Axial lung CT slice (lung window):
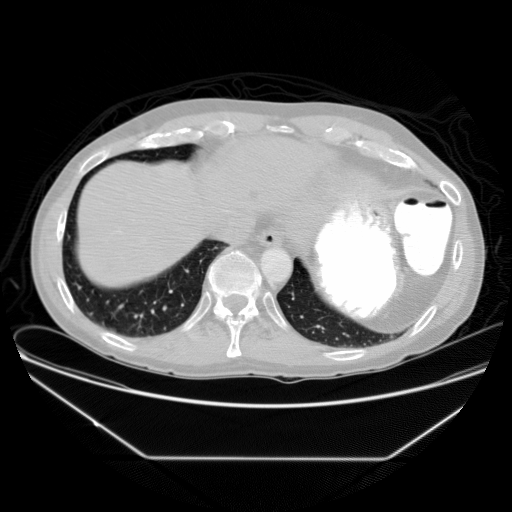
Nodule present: no